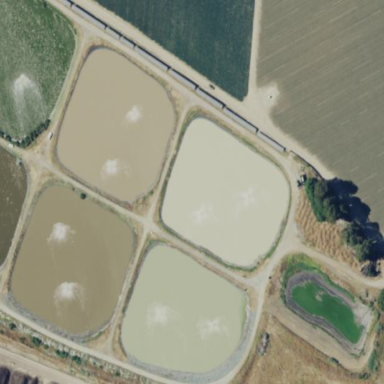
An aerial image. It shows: Reservoir of water next to man-made wastewater plant.